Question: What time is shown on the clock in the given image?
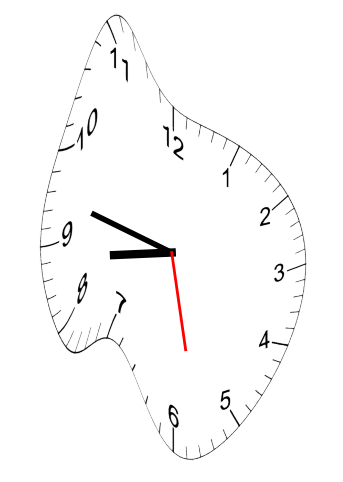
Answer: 08:47:28